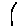
Label: line